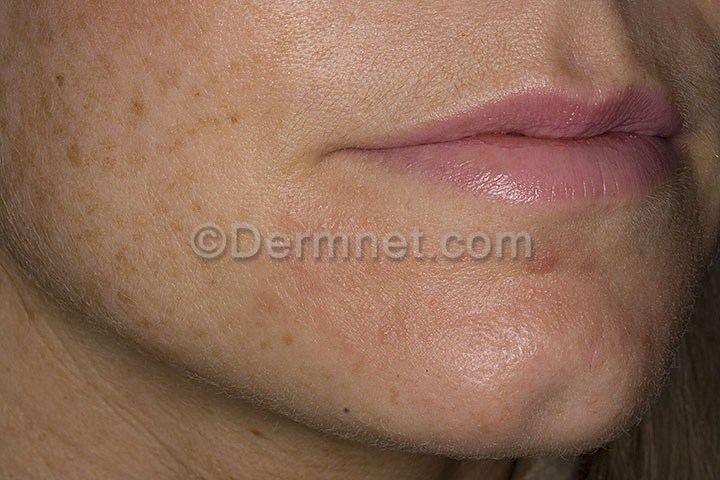
Disease: Acne and Rosacea Photos